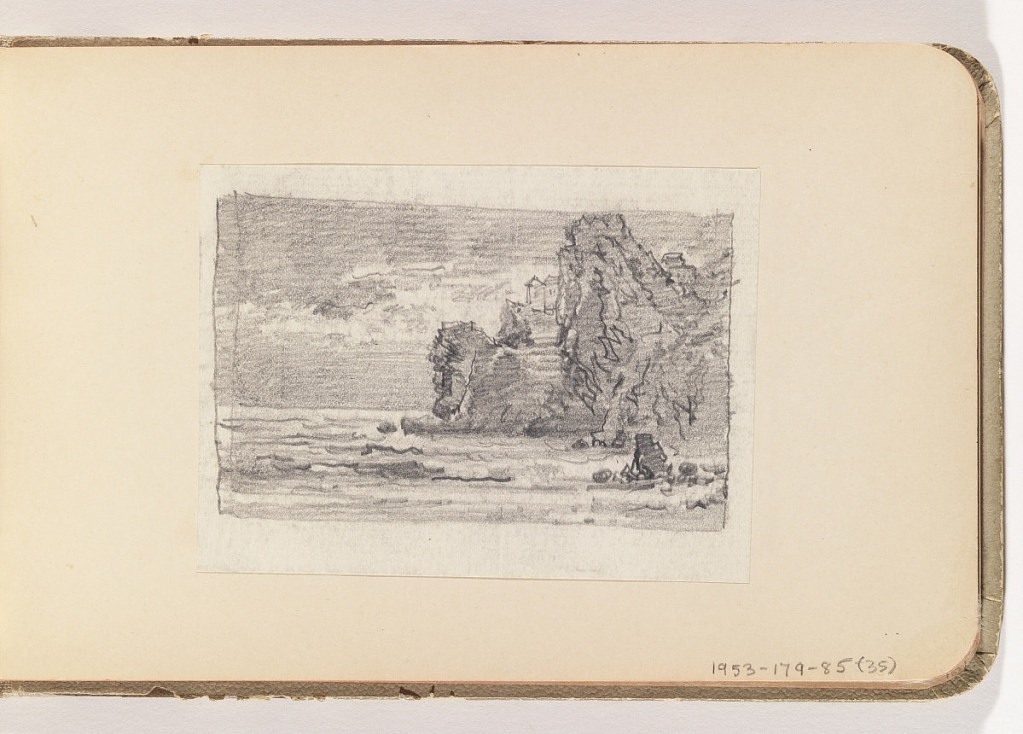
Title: Architectural Ruin on Cliffs over Ocean
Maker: William Trost Richards, American, 1833–1905
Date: late 19th century
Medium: Graphite on off-white paper, lined
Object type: Album page
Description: Cliffs rise in right middleground over sea.  Small tower nestled in cliffs.